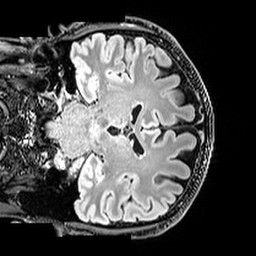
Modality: T2w
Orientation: coronal
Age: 48
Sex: male
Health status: healthy
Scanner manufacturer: siemens
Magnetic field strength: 3 T
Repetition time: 5 s
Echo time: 0.397 s